Interaction volume radius: 10 \u00c5
Interaction volume height: 35 \u00c5
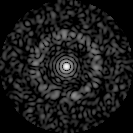
Disorder parameter: 0.8384